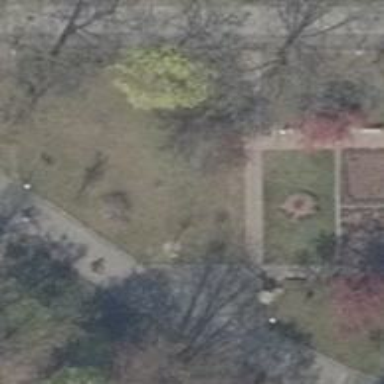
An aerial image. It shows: Broadleaved deciduous tree located in park.